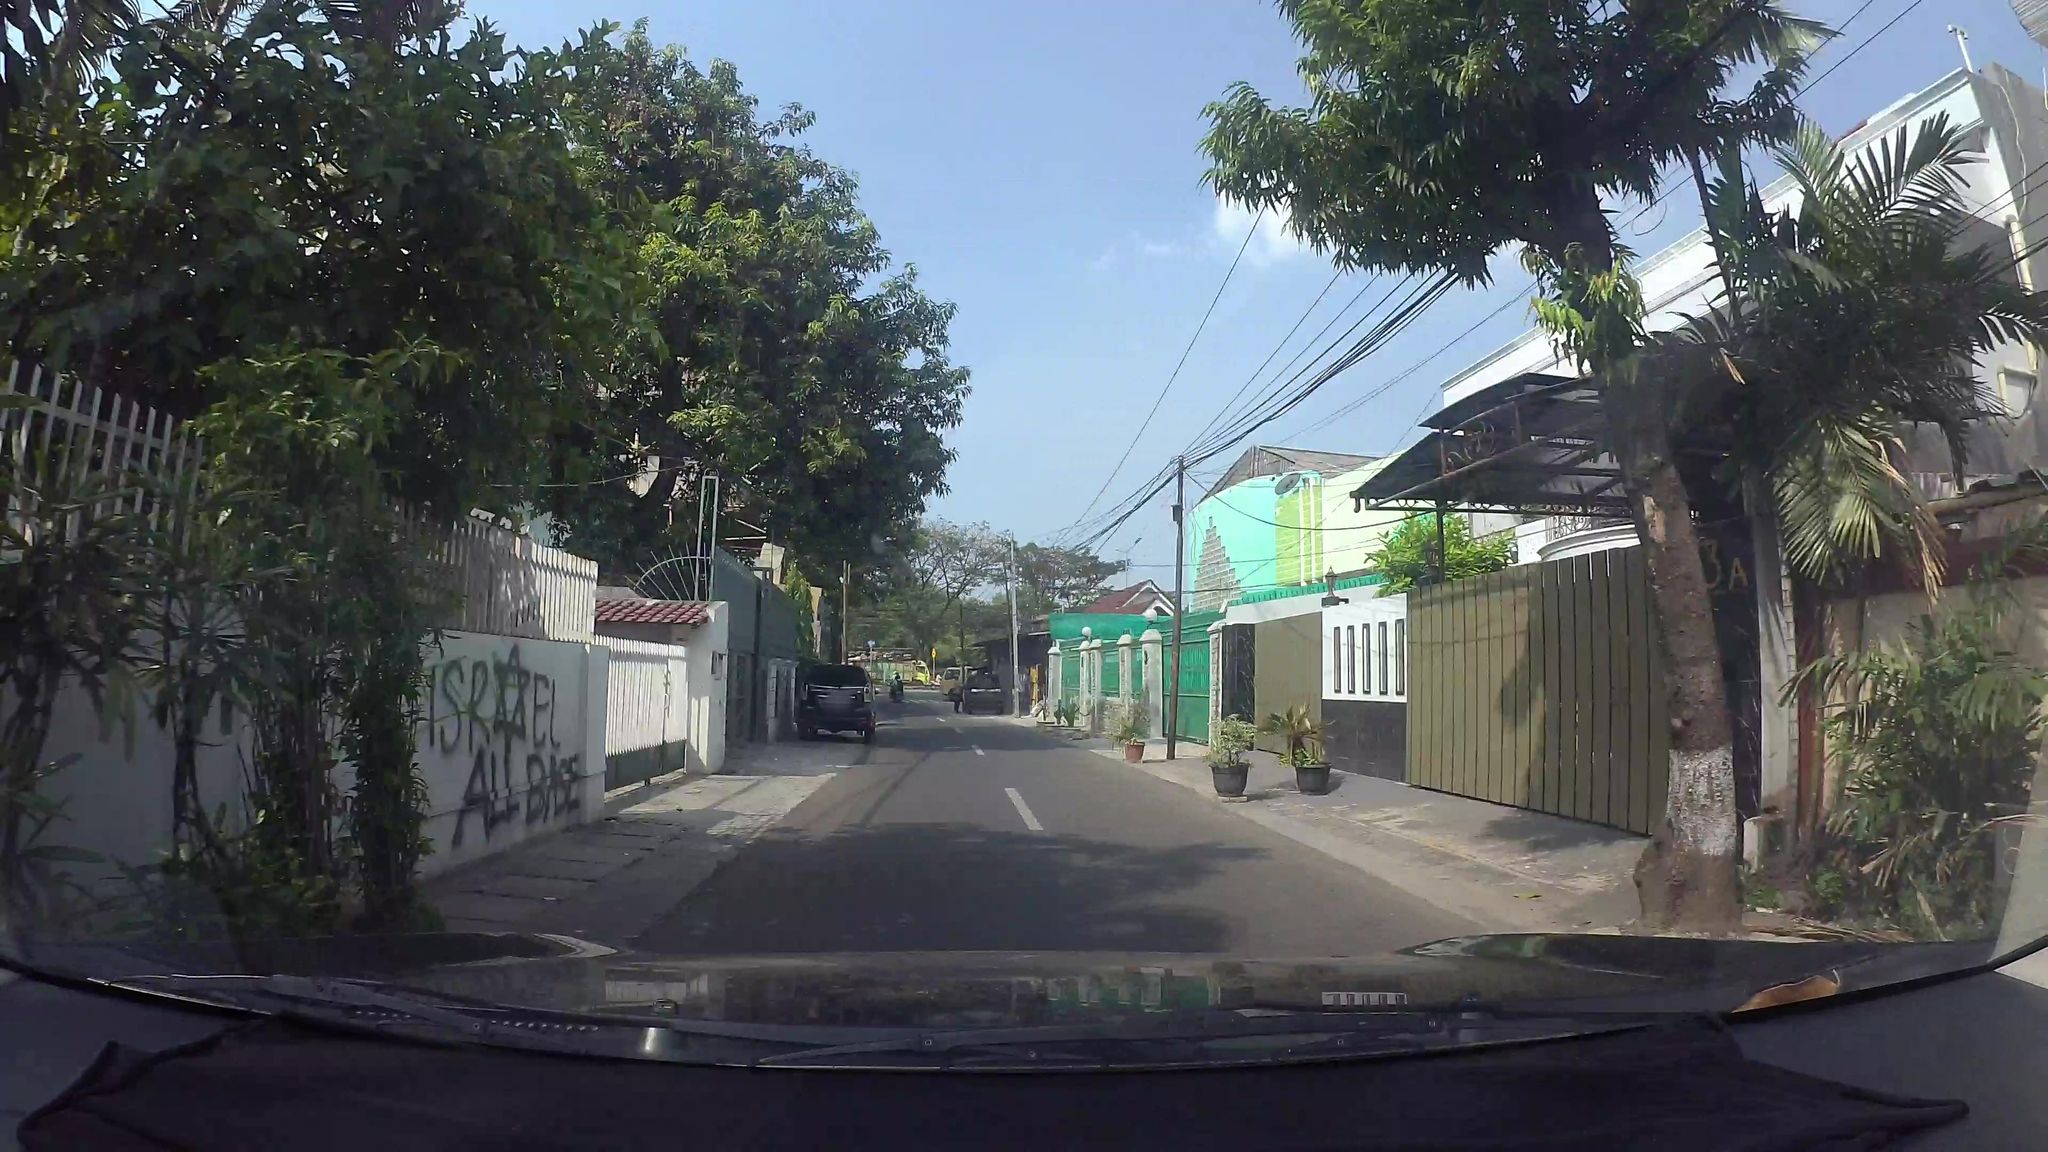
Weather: clear
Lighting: day
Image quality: good
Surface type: driving surface
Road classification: tertiary
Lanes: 2
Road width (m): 6
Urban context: urban centre
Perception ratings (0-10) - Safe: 2.65, Lively: 8.26, Beautiful: 2.59, Boring: 2.96, Depressing: 6.48, Wealthy: 2.87